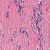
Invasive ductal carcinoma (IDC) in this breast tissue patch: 1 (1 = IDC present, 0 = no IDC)